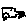
Label: car